Interaction volume radius: 5 \u00c5
Interaction volume height: 35 \u00c5
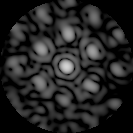
Disorder parameter: 0.5171